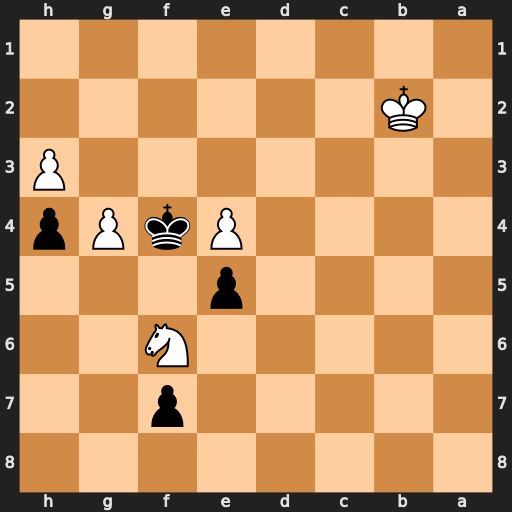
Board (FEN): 8/5p2/5N2/4p3/4PkPp/7P/1K6/8
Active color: b
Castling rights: -
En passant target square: -
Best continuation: Kg3 Nd7 Kxh3 Nxe5 Kg3